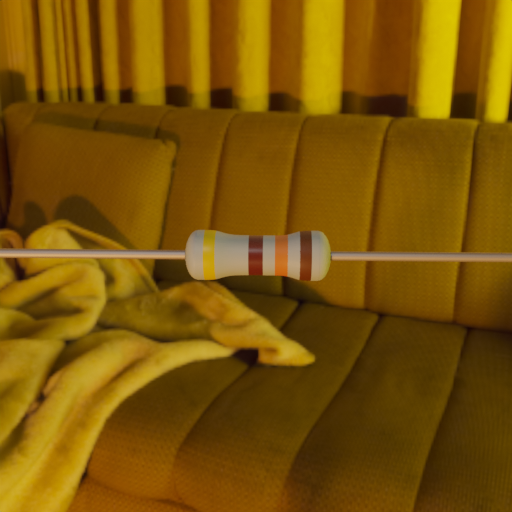
Resistor colour bands (in order): yellow, brown, orange, brown